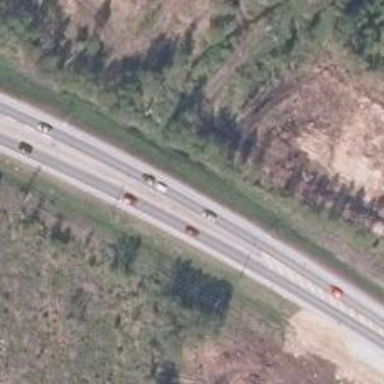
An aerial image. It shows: Trunk link highway.